高一 · 代数
已知函数 $f(x)=\left\{-\frac{1}{2} x+6, x>10\right.$ 若 $a, b, c$ 互不相等, 且 $f(a)=f(b)=f(c)$, 则 $a b c$ 的取值范围是 \$ \qquad \$ .
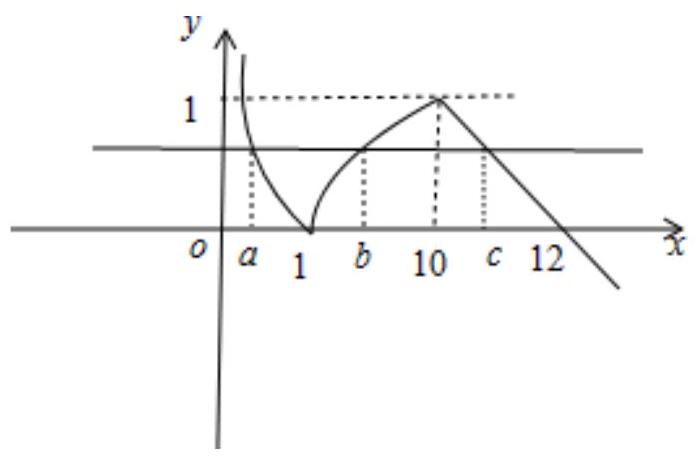
答案: $(10,12)$
解析:

不妨设 $a<b<c$ ，

作出 $f(x)$ 的图象, 如图所示:

由图象可知 $0<a<1<b<10<c<12$,

由 $f(a)=f(b)$ 得 $|\lg a|=|\lg b|$, 即 $-\lg a=\lg b$,

$\therefore \lg a b=0$, 则 $a b=1$,

$\therefore a b c=c$,

$\therefore a b c$ 的取值范围是 $(10,12)$,